Interaction volume radius: 10 \u00c5
Interaction volume height: 40 \u00c5
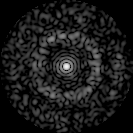
Disorder parameter: 0.8341